Question: One of the things I love is the new Android Favorites Contact screen:

I want to implement something similar in my app, but I don't know how do I make a list activity show two items per row instead of just one. If anyone has any code to do something similar, it would be awesome.
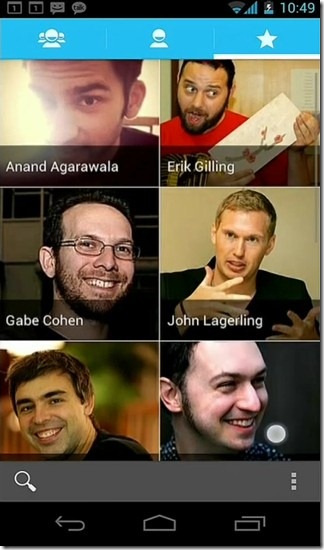
Answer: I could be wrong, but I believe the code for that screen is actually available in <URL>
The part you might be interested in studying is the <URL>
and <URL>.